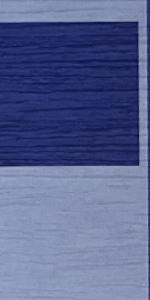
Label: Empty